Interaction volume radius: 10 \u00c5
Interaction volume height: 15 \u00c5
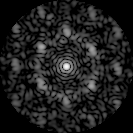
Disorder parameter: 0.67